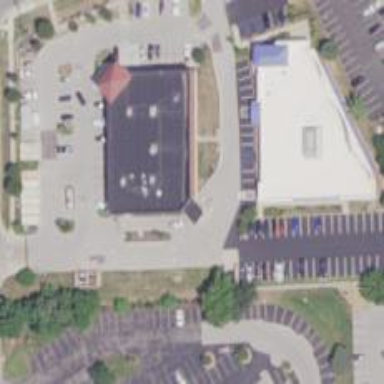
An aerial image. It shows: Pharmacy providing healthcare services.